Field crop: maize
Growth stage: 2
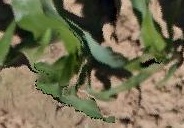
Species: maize